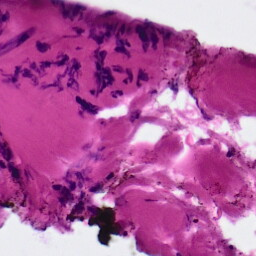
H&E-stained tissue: Ovarian